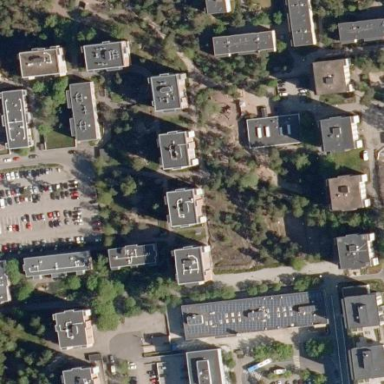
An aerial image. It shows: Kindergarten.